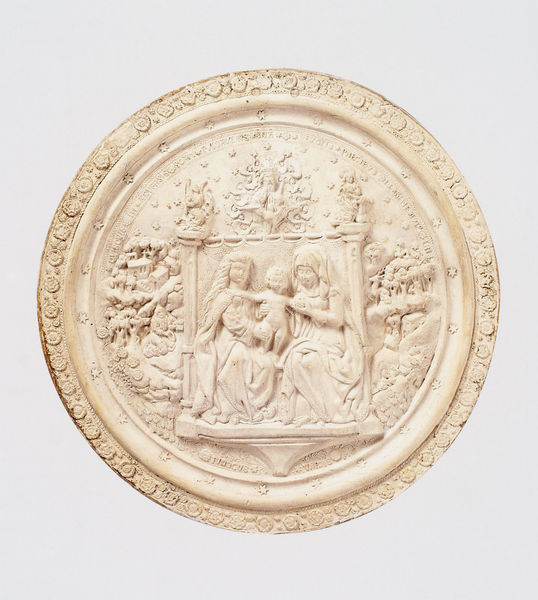
Titel: Anna Selbdritt
Künstler: Judocus Vredis
Institution: Münster, Westfälisches Landesmuseum für Kunst und Kulturgeschichte
Schlagwörter: gruppe, nackt, weiß, wolken, bäume, frauen, marmor, säulen, blüten, rahmen, sockel, stein, teller, vorhang, häuser, sitzend, familie, kind, mutter, paar, vater, kreis, rund, tondo, engel, relief, schrift, dekor, ornamente, platte, medaillon, sterne, text, jesus, maria, anna, elfenbein, jesuskind, anna selbdritt, selbdritt, maria selbdritt